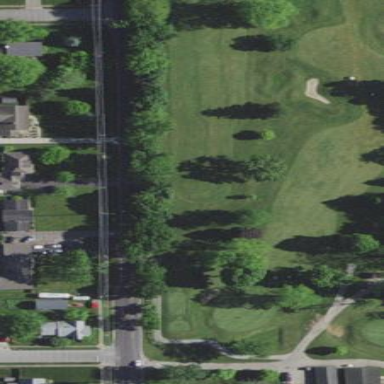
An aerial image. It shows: Golf fairway surrounded by grass.